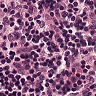
Metastatic tissue present: no